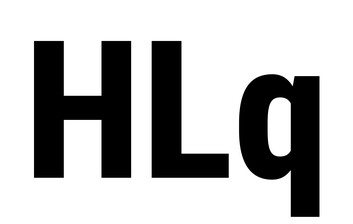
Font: Roboto_Condensed_ExtraBold